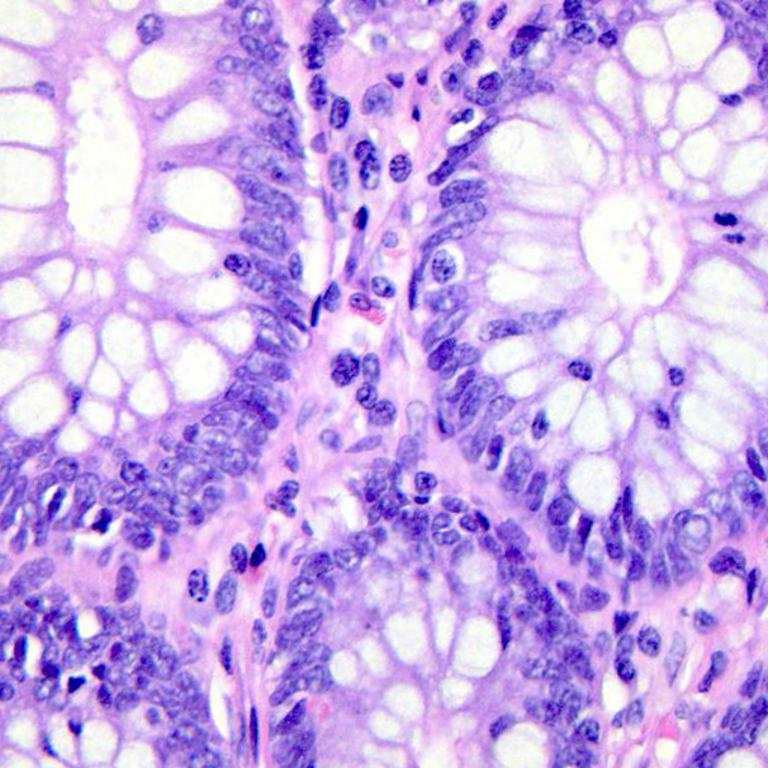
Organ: colon
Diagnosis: benign